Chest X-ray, PA view. Patient: 61 years old, sex M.
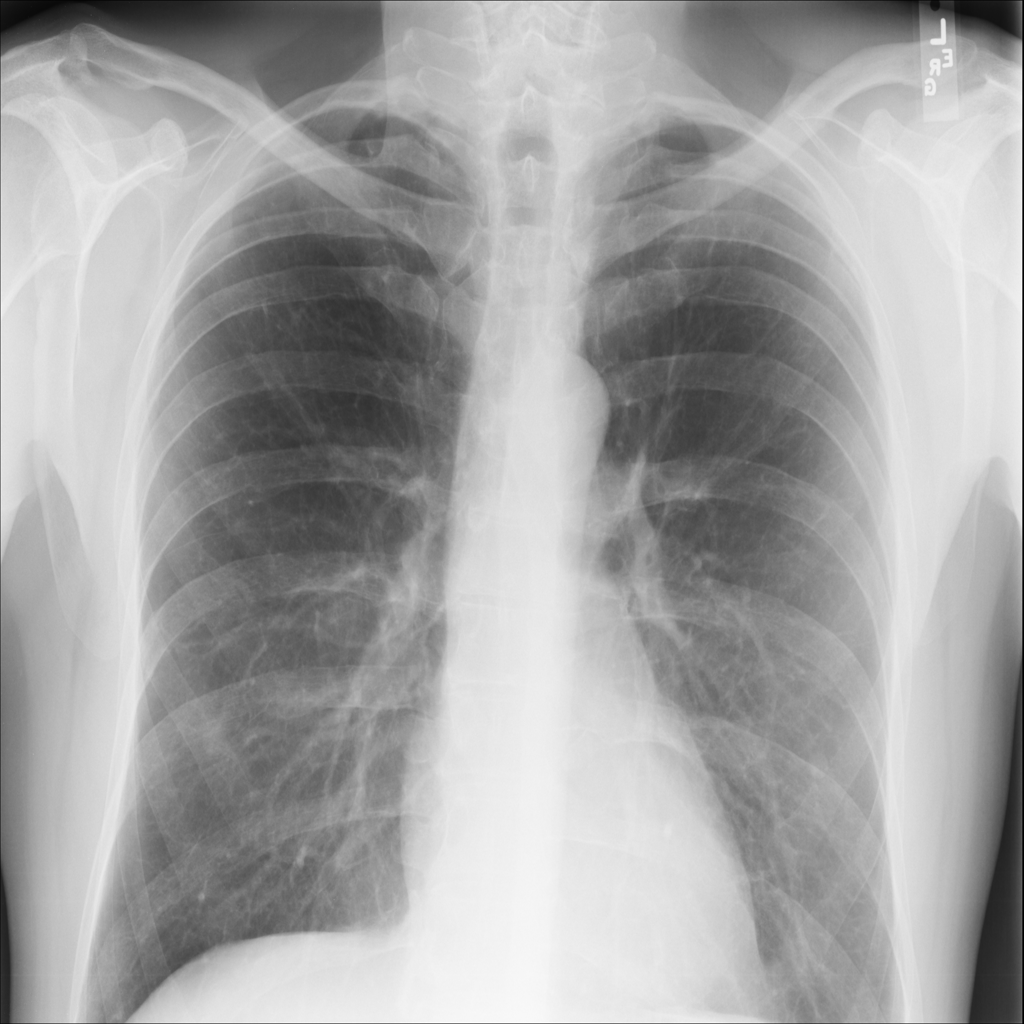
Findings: Emphysema